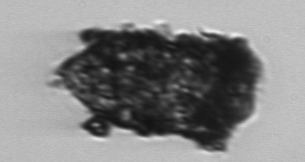
Label: Tintinnopsis